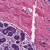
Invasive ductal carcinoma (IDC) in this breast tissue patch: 0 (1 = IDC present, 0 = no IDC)